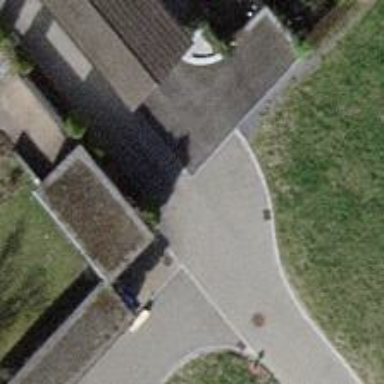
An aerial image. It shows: Bollard.